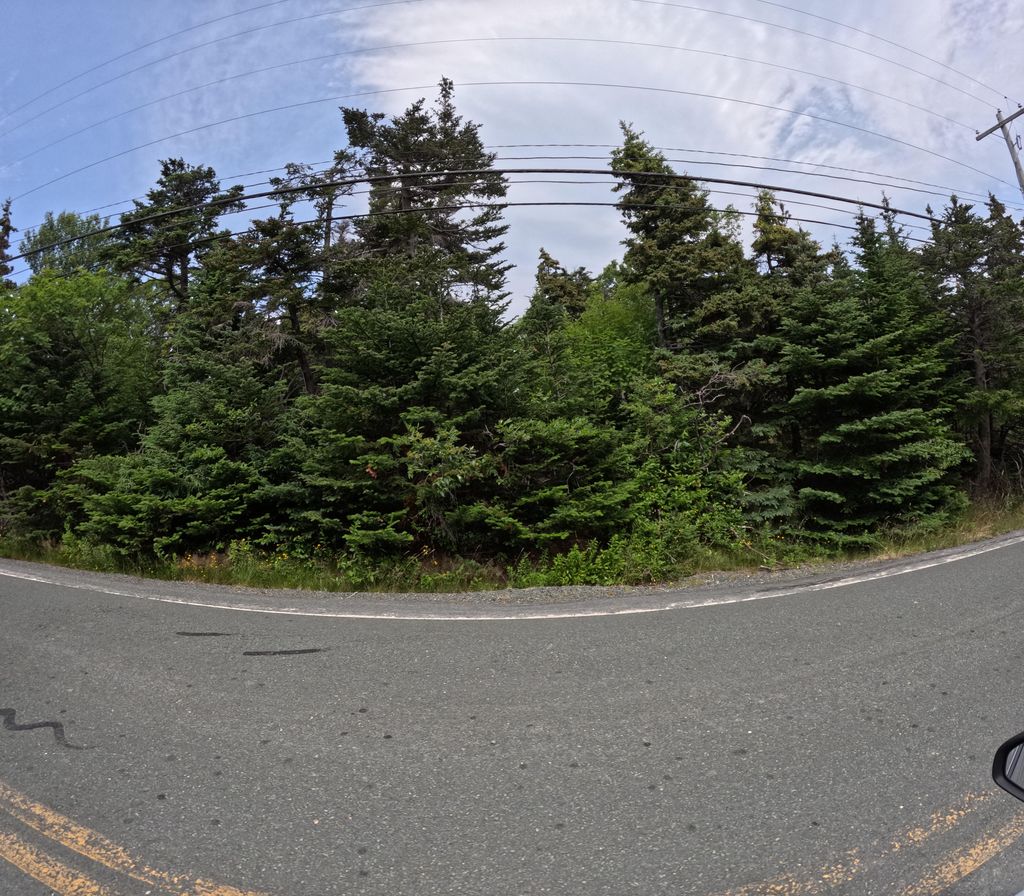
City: st_johns